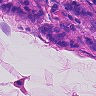
Metastatic tissue present: yes